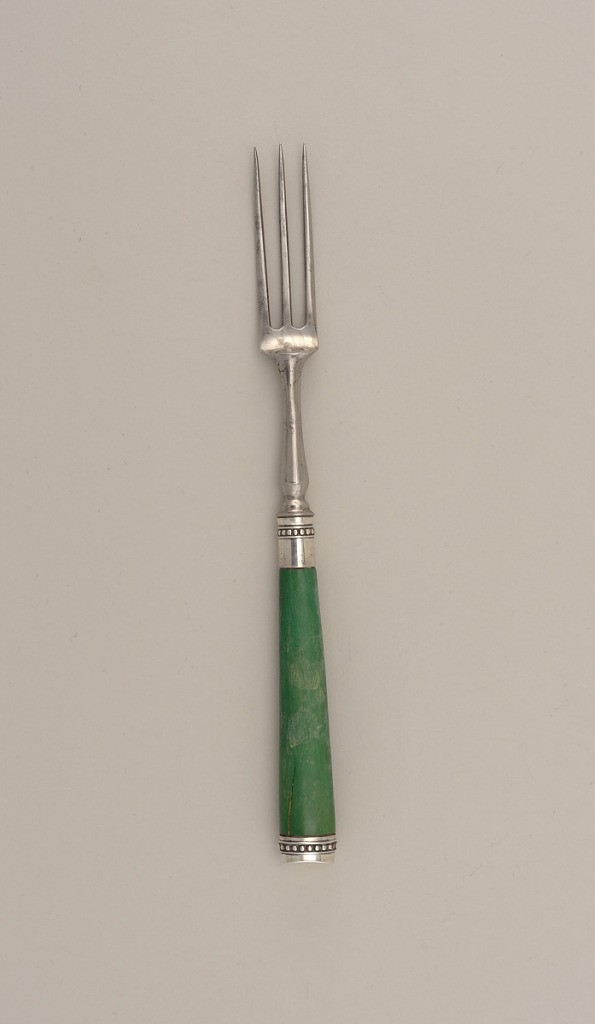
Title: Dessert Fork with Green-Stained Ivory Handle
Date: late 18th century
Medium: green-stained ivory, steel, silver
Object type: fork
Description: Part of a set of knives and forks (1959-56-1-a/f). Fork (e): tapering, stained green ivory handle with beaded silver cap terminal and ferrule with three prong steel tines.